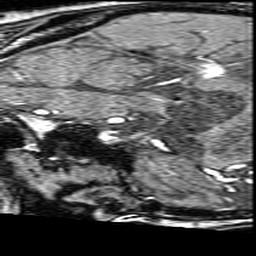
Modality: angio
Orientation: sagittal
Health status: ill
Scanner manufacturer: philips
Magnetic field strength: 3 T
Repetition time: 0.01817 s
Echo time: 0.003379 s